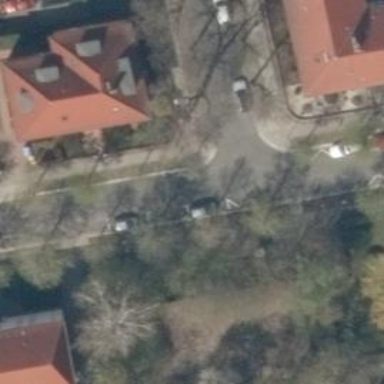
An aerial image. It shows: Residential road with asphalt surface. Both sides have sidewalks.